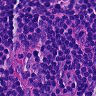
Metastatic tissue present: no